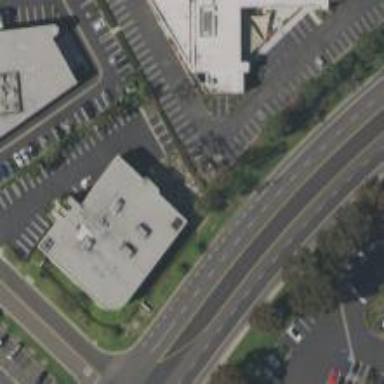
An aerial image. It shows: Commercial building.